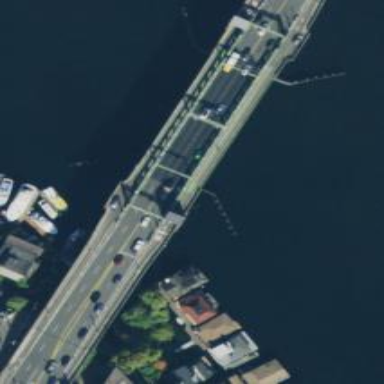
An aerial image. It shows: Footway road with movable bridge.